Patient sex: F
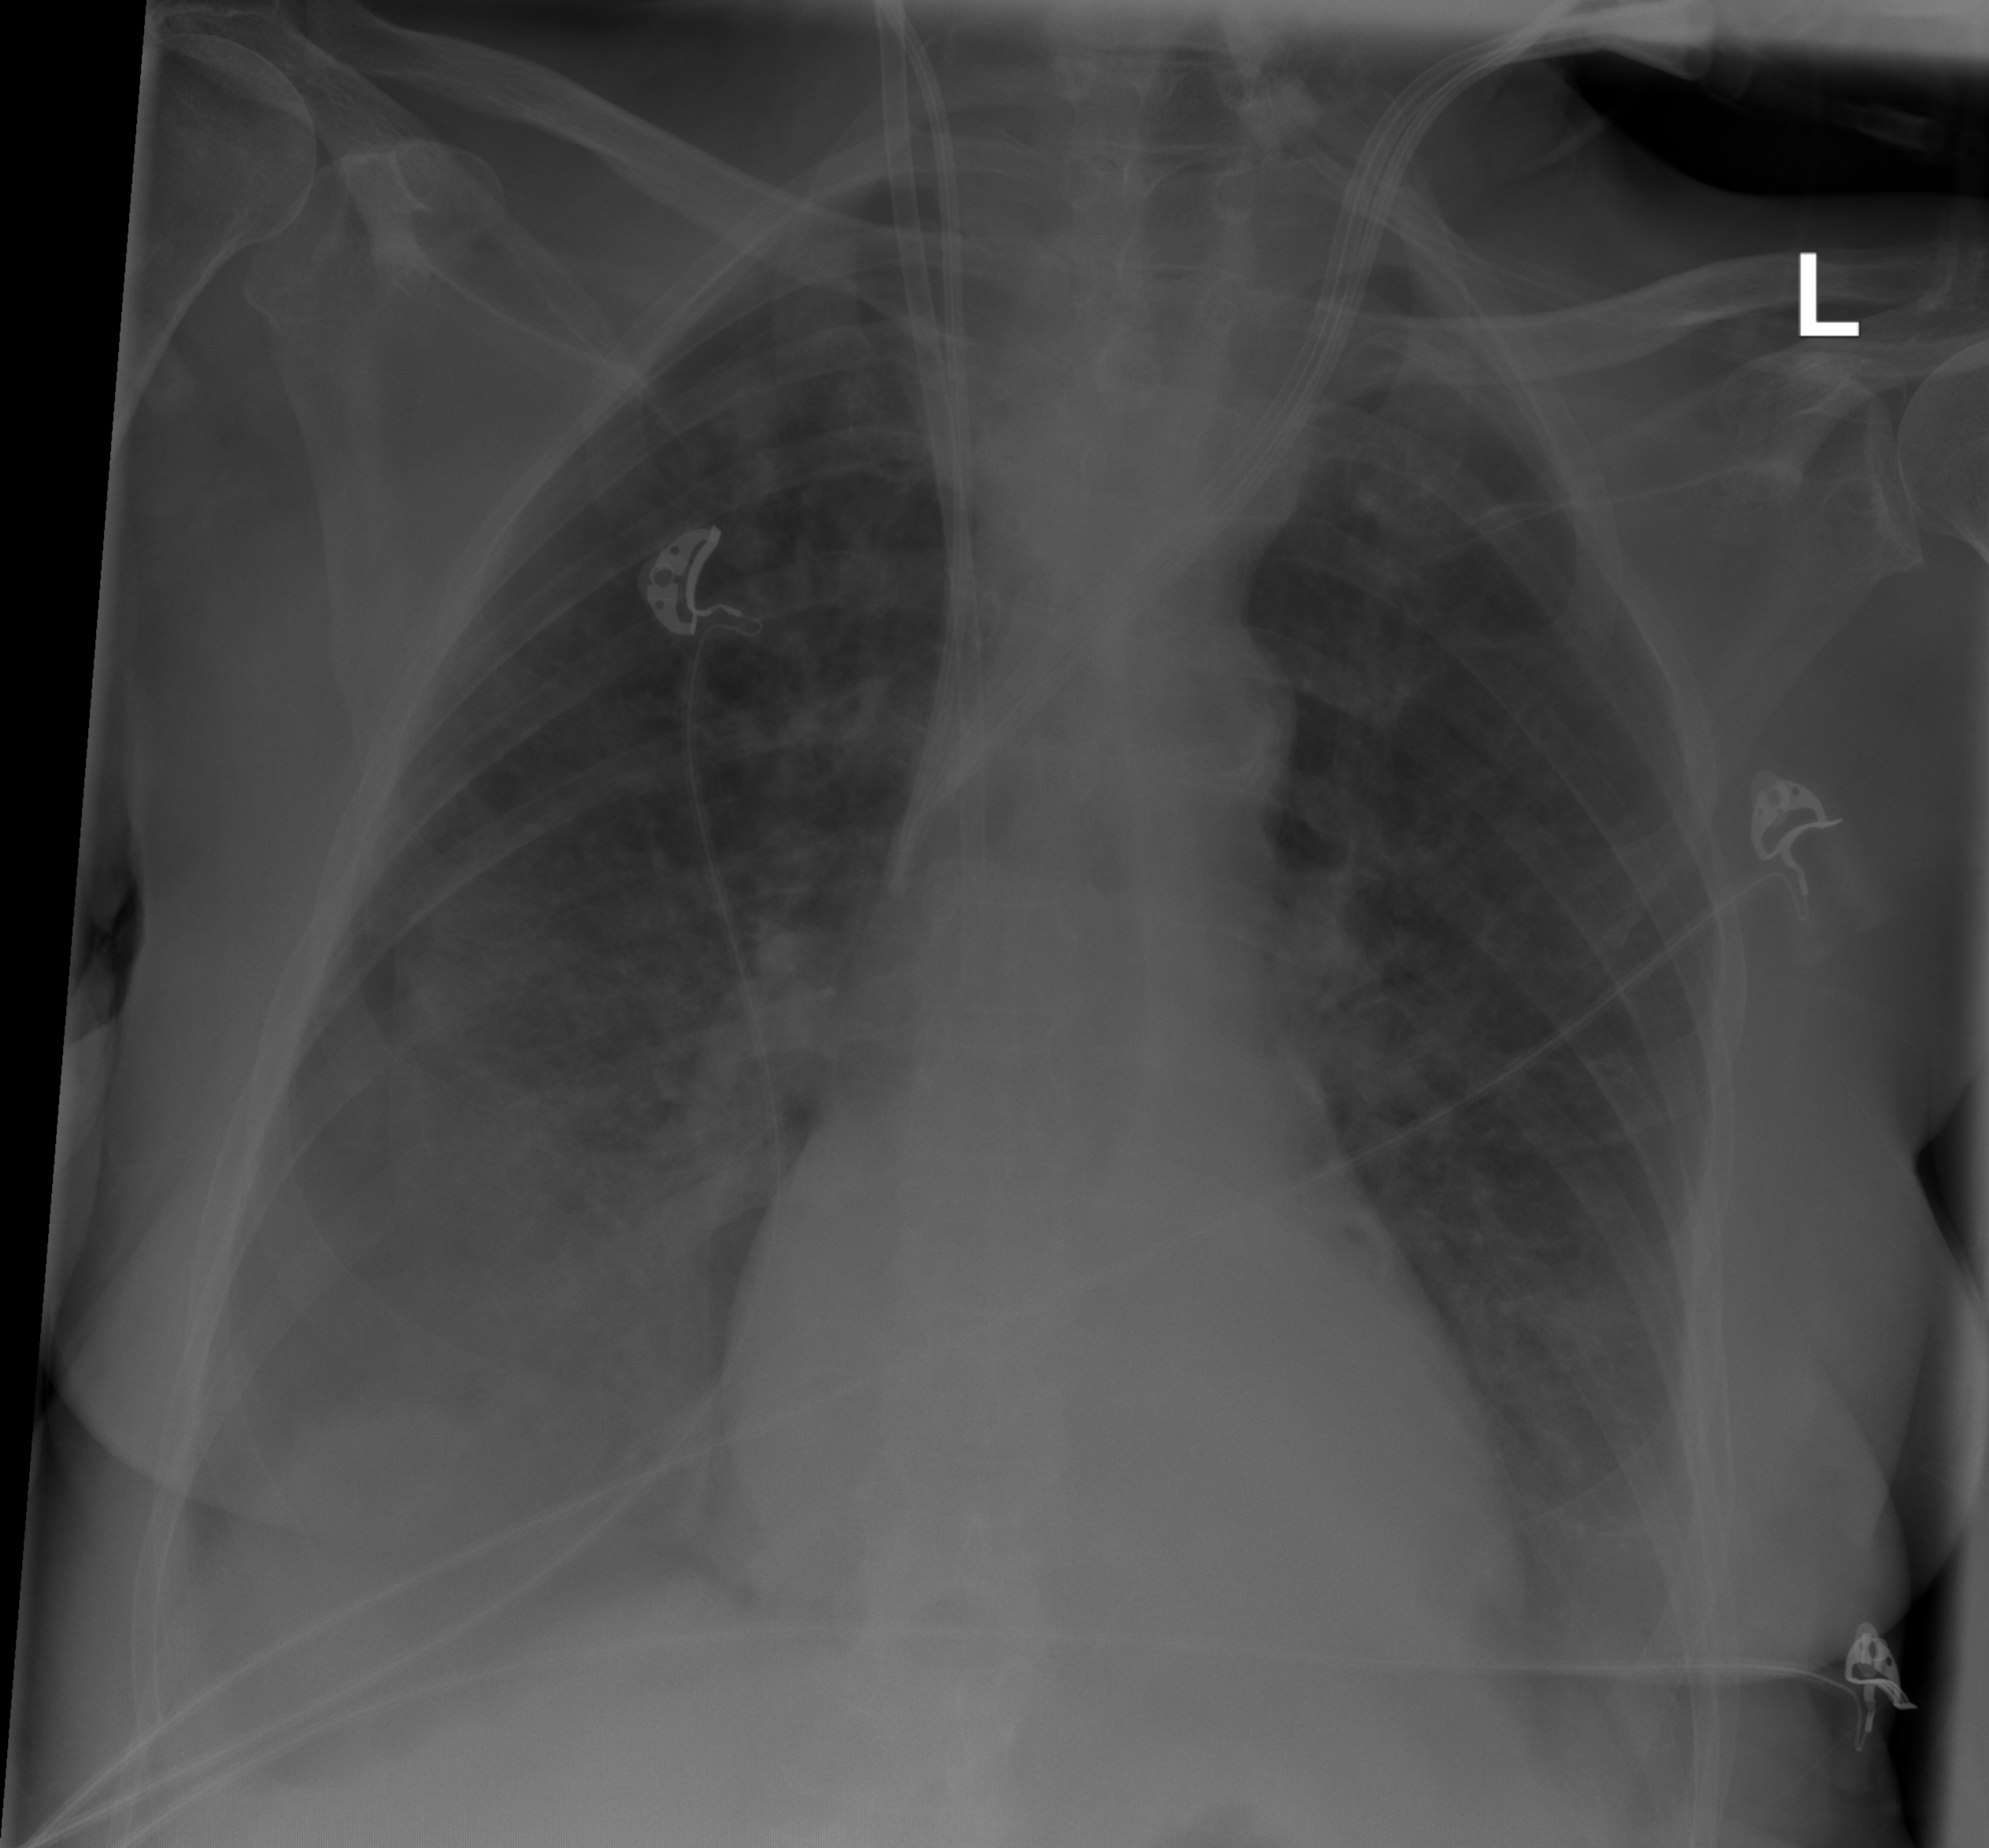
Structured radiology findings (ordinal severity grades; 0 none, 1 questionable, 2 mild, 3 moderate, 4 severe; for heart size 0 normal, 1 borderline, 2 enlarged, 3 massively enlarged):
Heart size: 0
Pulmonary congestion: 2
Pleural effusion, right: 2
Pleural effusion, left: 2
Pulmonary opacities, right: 0
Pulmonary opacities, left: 0
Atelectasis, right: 2
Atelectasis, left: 2